Field crop: maize
Growth stage: 2
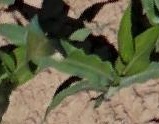
Species: maize